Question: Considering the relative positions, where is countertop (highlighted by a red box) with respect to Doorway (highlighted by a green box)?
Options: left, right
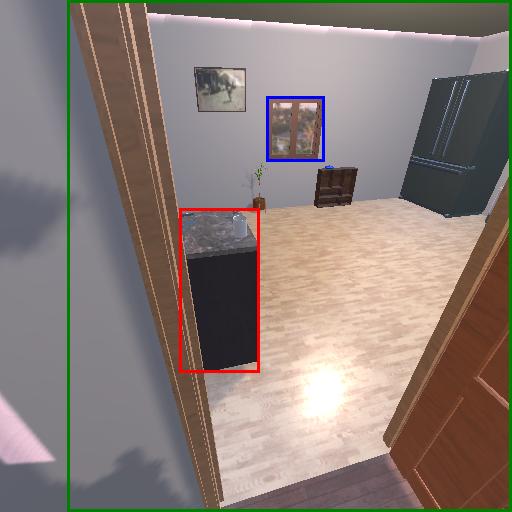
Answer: left